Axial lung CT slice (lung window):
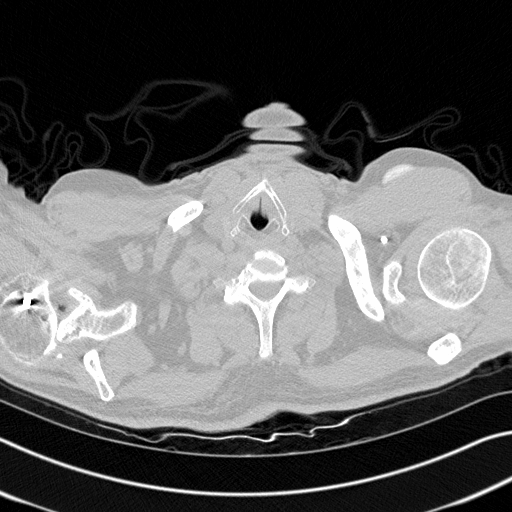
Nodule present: no